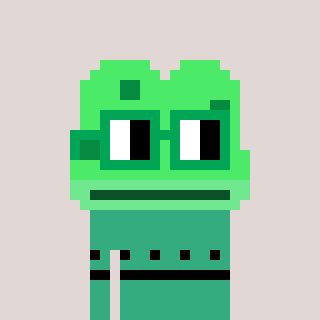
a pixel art character with square green glasses, a frog-shaped head and a teal-colored body on a warm background